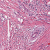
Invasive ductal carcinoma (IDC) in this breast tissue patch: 0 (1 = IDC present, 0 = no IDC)